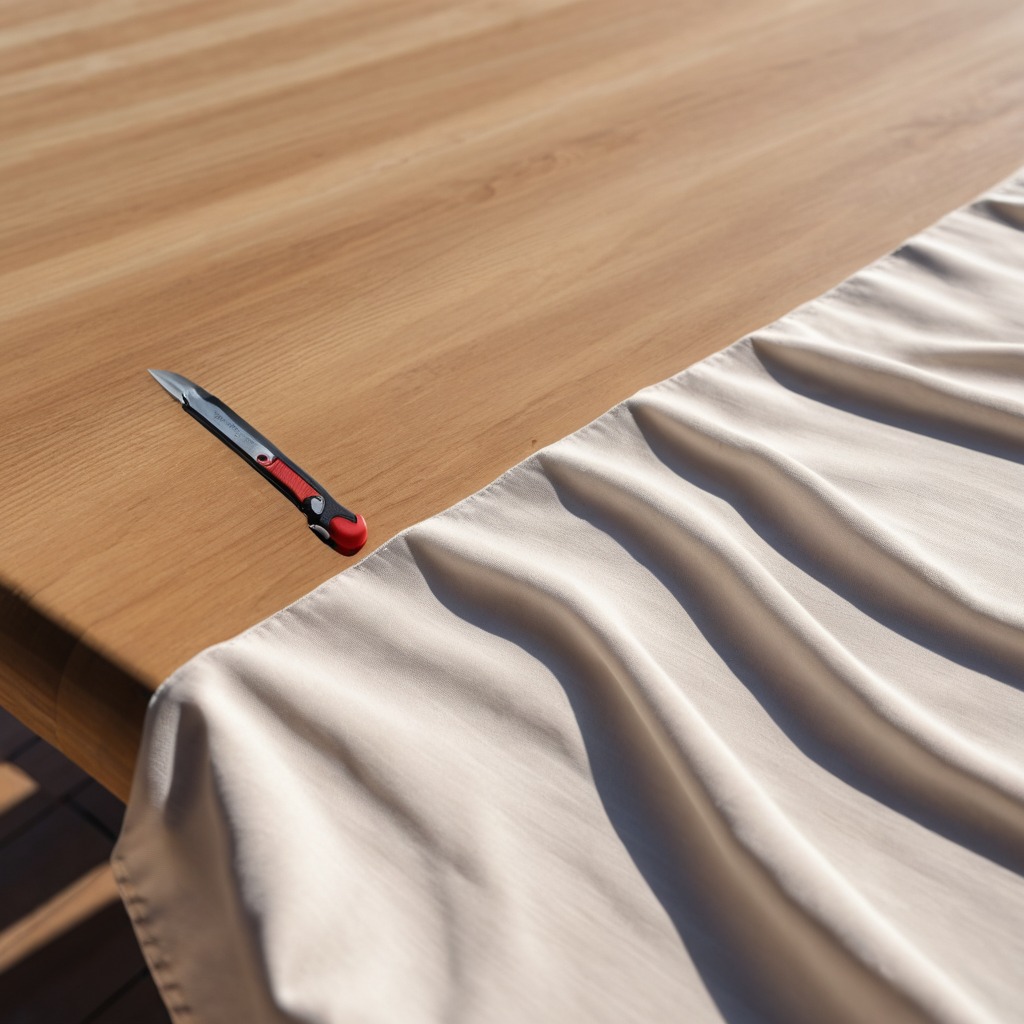
A utility knife is lying on the wooden table.